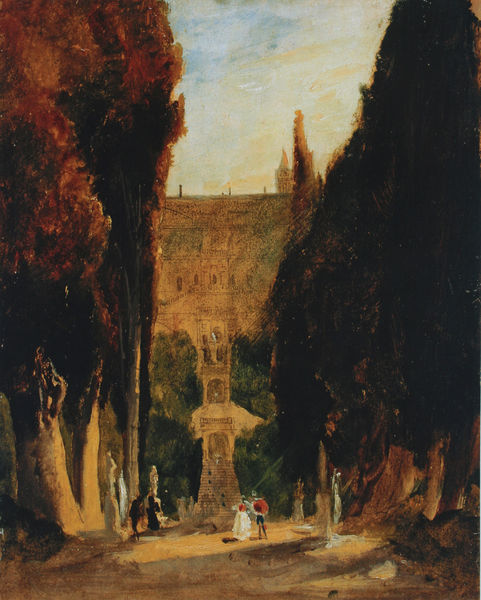
Titel: Villa d'Este in Tivoli
Künstler: Carl Blechen
Standort: Berlin
Institution: Akademie der Künste, Kunstsammlung
Schlagwörter: baum, berg, blau, dunkel, gemälde, himmel, laub, mann, schatten, weiß, wolken, bäume, gelb, grün, landschaft, menschen, äste, braun, frau, hell, kleid, licht, mitte, schwarz, gebäude, haus, park, rot, schloss, weg, architektur, barock, hügel, wind, büsche, sonne, gold, paar, personen, wald, turm, garten, zypressen, ansicht, fassade, italien, sonnenlicht, allee, baumreihe, sonnenuntergang, schlucht, herbst, stämme, treppe, stufen, abendrot, münchen, palast, spaziergang, rom, französich, isar, morgenrot, rötlich, achse, terrassen, hinergrund, trppe, kassel, romatik, engelsburg, landsachaft, kleisd